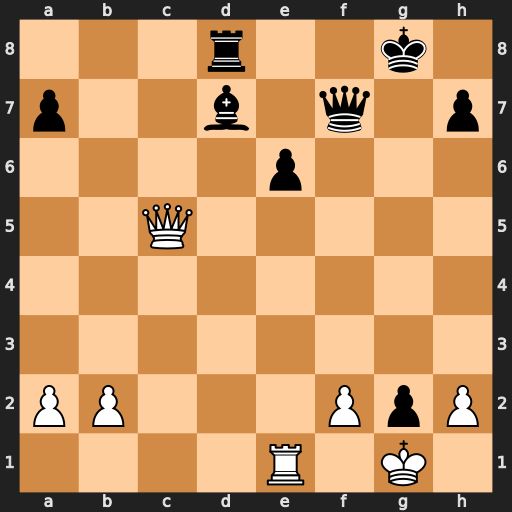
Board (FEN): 3r2k1/p2b1q1p/4p3/2Q5/8/8/PP3PpP/4R1K1
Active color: w
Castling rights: -
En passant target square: -
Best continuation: Qg5+ Kf8 Qxd8+